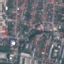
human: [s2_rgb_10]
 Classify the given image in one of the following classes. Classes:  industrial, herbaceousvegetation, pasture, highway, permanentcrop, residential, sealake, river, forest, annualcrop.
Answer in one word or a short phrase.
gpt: Residential